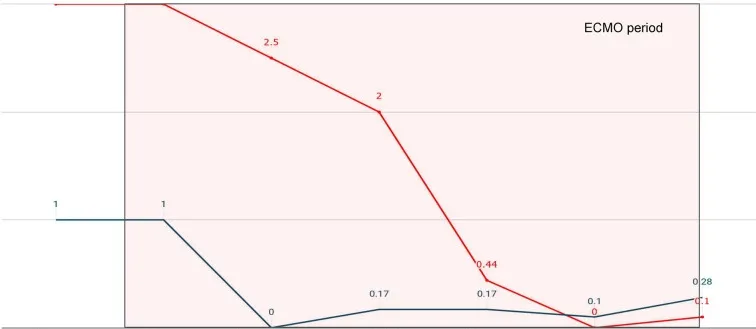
Trends in catecholamines and restart of pulmonary arterial hypertension treatment.
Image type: chart (chart)